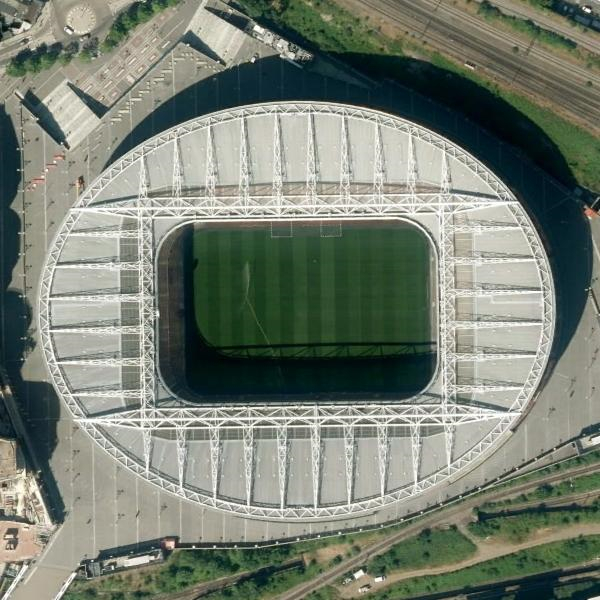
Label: Stadium